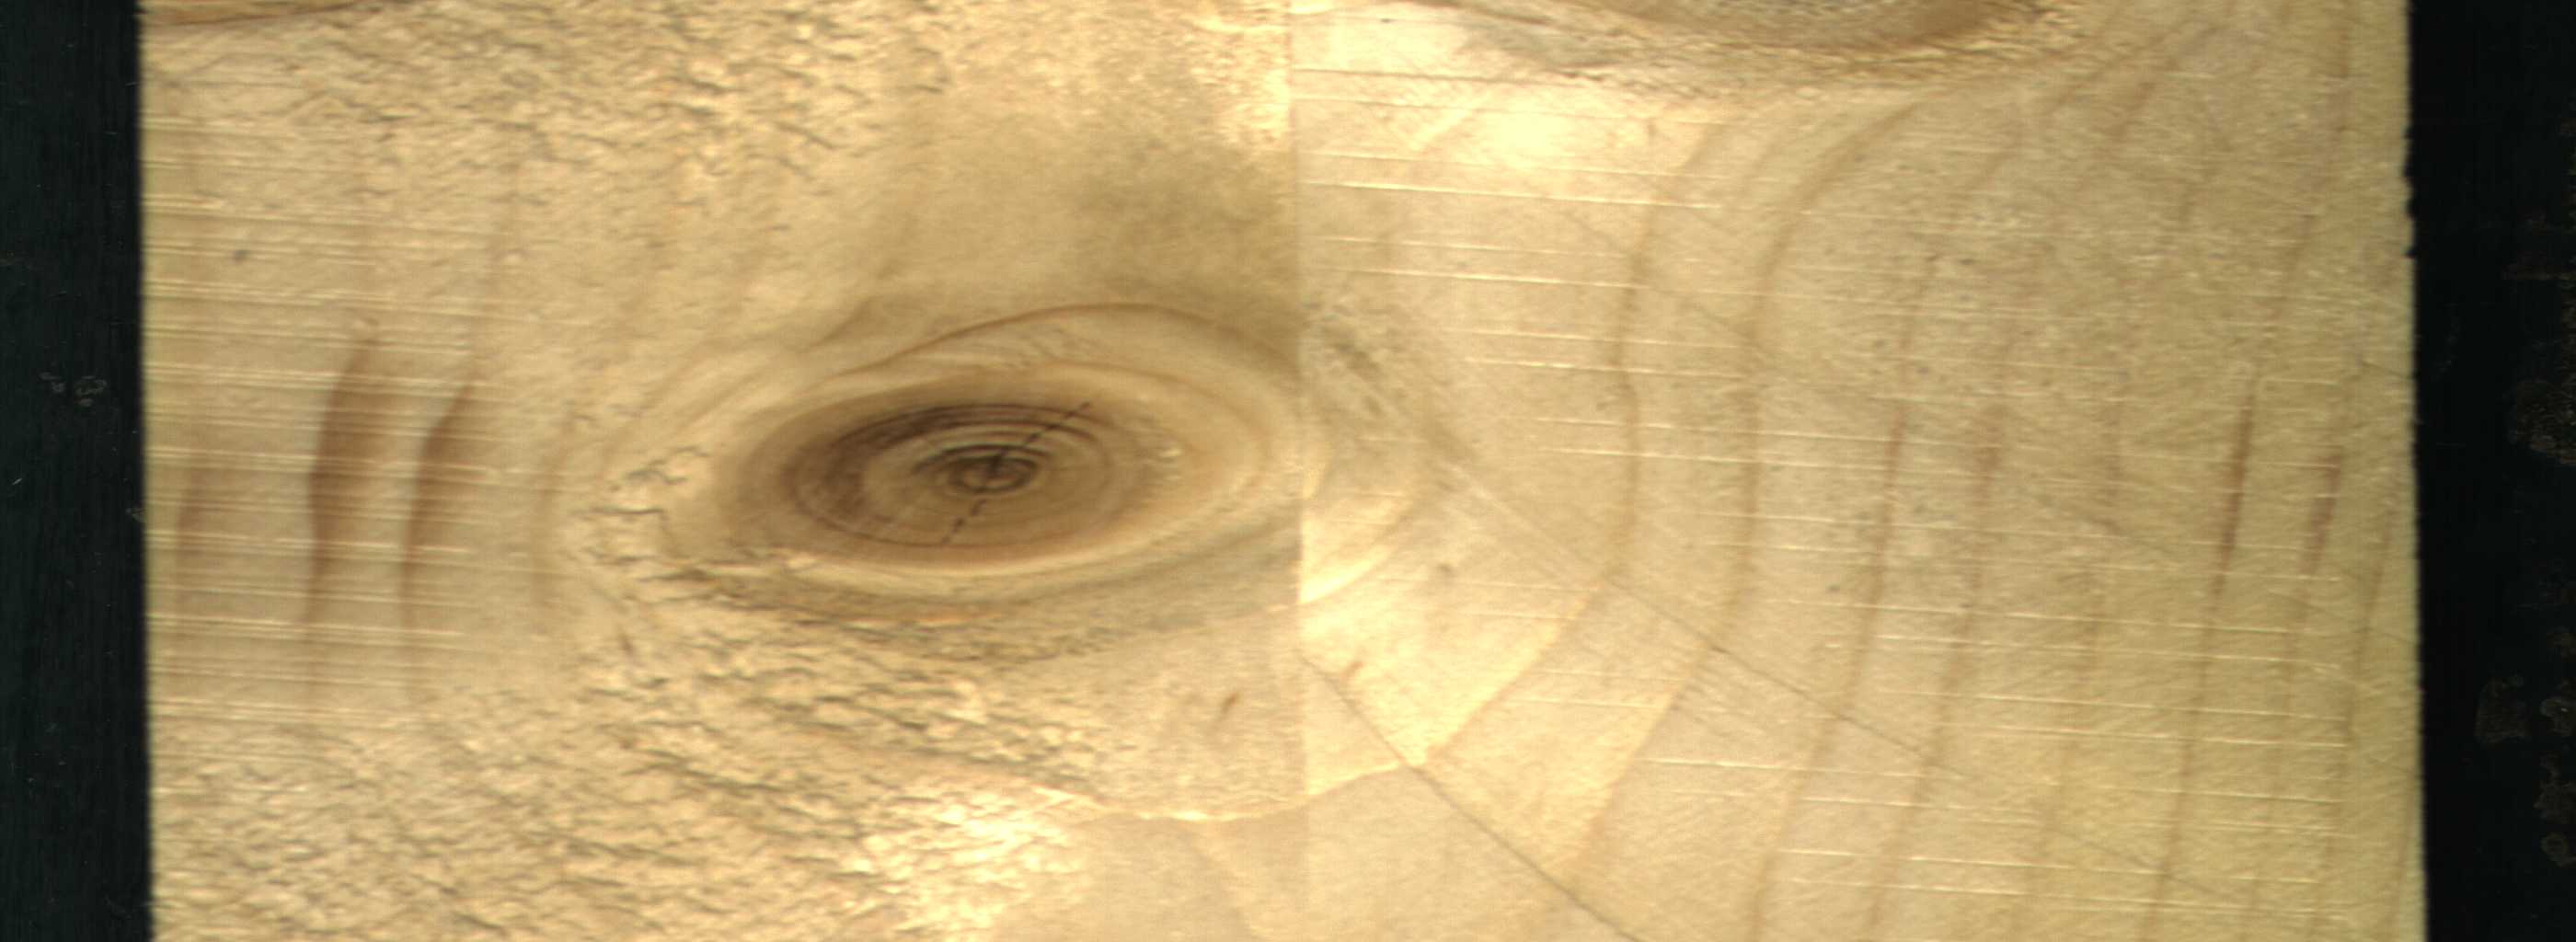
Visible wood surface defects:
knot_with_crack